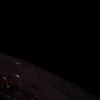
Label: space